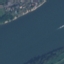
Land use / land cover class: River